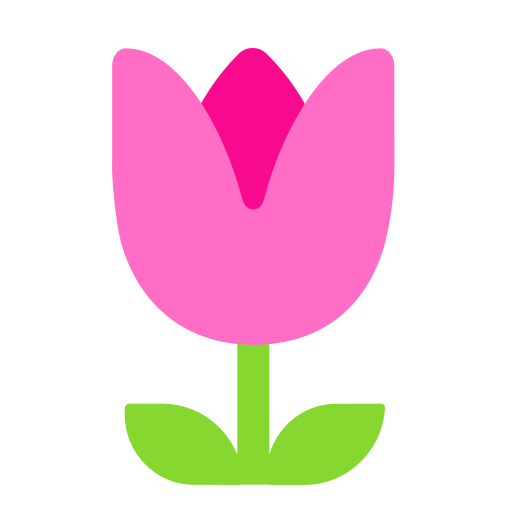
tulip flat